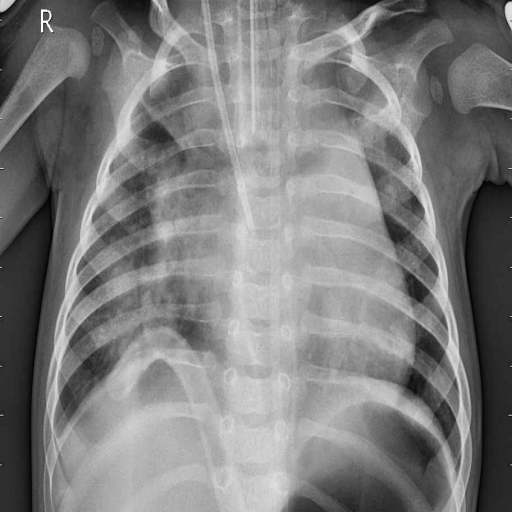
Finding: PNEUMONIA